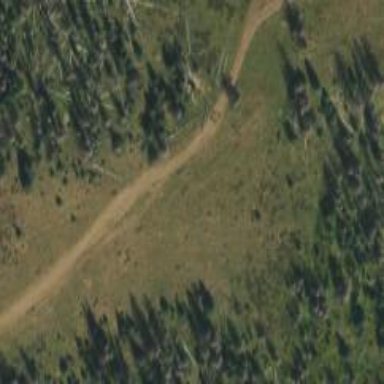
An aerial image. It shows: Route with grade3 terrain track. It is STANDARD/TERRA TRAIL according to USFS.